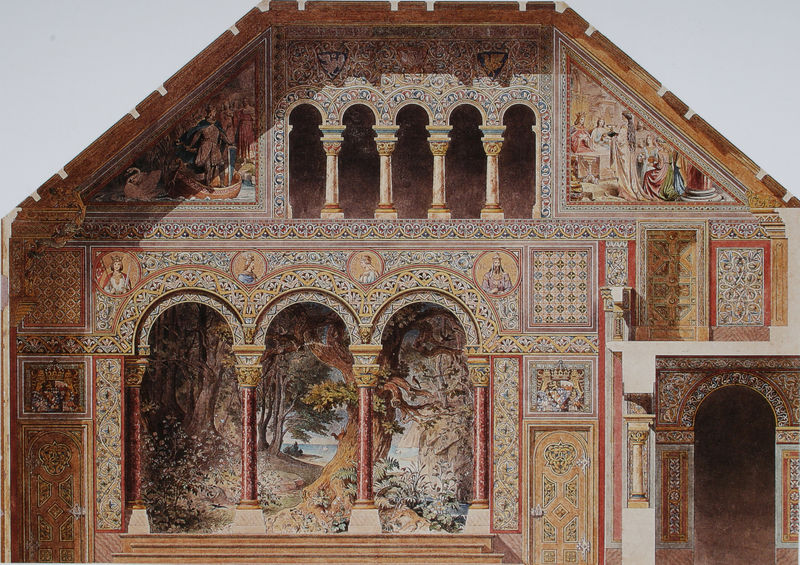
Titel: Aufriss der Wand mit der Sängerlaube des Sängersaals im Schloss Neuschwanstein
Künstler: Julius Hofmann
Schlagwörter: baum, blau, gemälde, mann, meer, wasser, weiß, bäume, dreieck, gelb, grün, landschaft, braun, frau, schwarz, säule, säulen, tür, zeichnung, haus, rot, malerei, muster, ornament, gesichter, wand, architektur, silber, sockel, innenraum, natur, kirche, gold, bühne, girlande, rund, modell, bogen, fassade, figuren, rundbogen, könig, detail, ornamente, verzierung, wandgemälde, durchgang, innenansicht, stufen, tor, galerie, bögen, eingang, nische, loggia, orient, orientalisch, palast, stockwerk, porträts, form, mosaik, entwurf, bildnisse, portraits, arkaden, rom, kapitell, fries, portal, schloß, rundbögen, fresken, religiös, historismus, plan, könige, heilige, verehrung, büsten, wandbild, dreiecke, dreieckig, aufriss, bauplan, winkel, medaillons, ludwig ii, wartburg, freske, horror vacui, gemalde, medailon, mozaik, sängerkrieg, kina